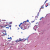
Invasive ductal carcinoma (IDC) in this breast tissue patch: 0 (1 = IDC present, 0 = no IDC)